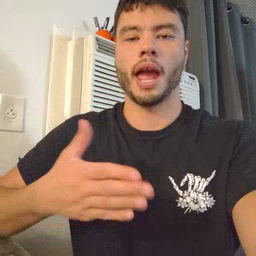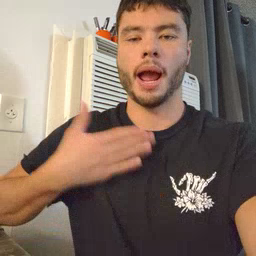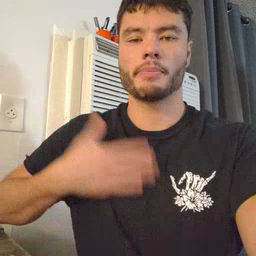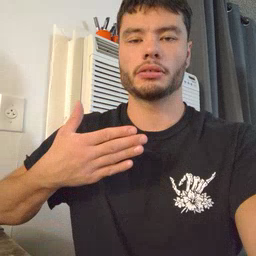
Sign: happy